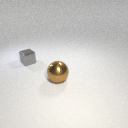
large brown metal sphere in front of small gray metal cube